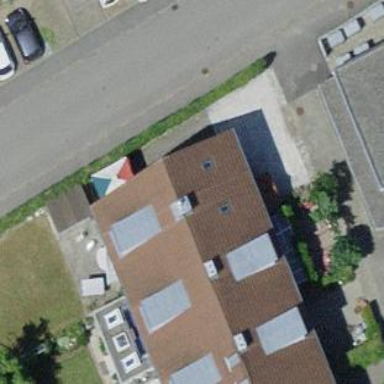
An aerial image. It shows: Terrace building.